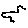
Label: bird